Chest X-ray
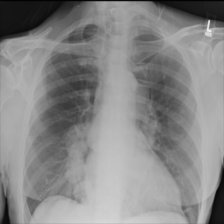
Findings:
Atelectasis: negative
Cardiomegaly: negative
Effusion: negative
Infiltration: negative
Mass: positive
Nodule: positive
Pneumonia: negative
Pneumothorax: negative
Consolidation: negative
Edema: negative
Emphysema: negative
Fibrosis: negative
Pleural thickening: negative
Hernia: negative